Question: I would like to use the CameraCapturetask on my Silverlight WP7 application. On the background, I would like to display a photo, for example something like that :
(found randomly on the web).
This could act as a mask, and we will see the photo of the camera behind this frame during the take of the photo.
(I'm not sure I'm very clear).
Is there a way to do that ?
Thanks in advance for any help.
Best regards
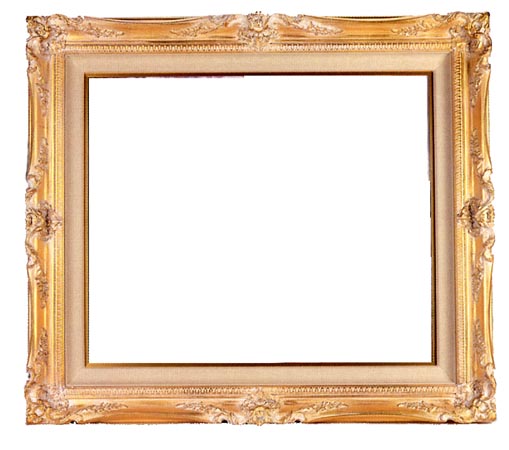
Answer: No, you can't put this on top of the CameraCaptureTask.
You could add the border after the photo had been taken though.